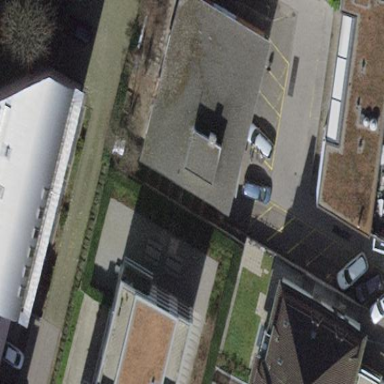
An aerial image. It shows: School building.